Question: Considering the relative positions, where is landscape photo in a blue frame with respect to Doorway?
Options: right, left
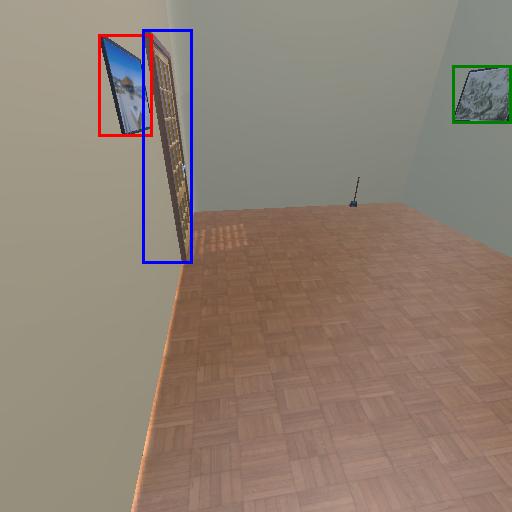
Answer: right